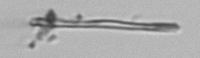
Label: fiber_TAG_external_detritus